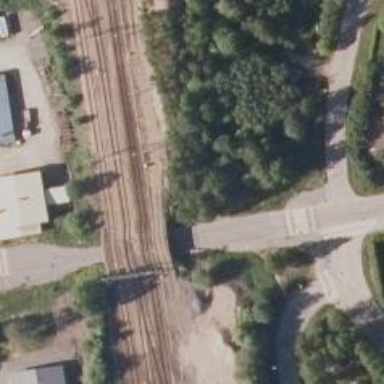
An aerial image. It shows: Railway signal.